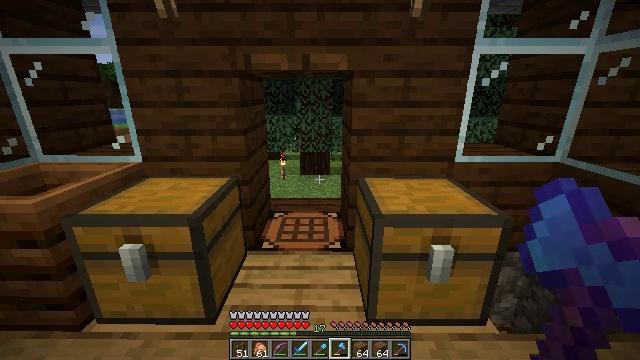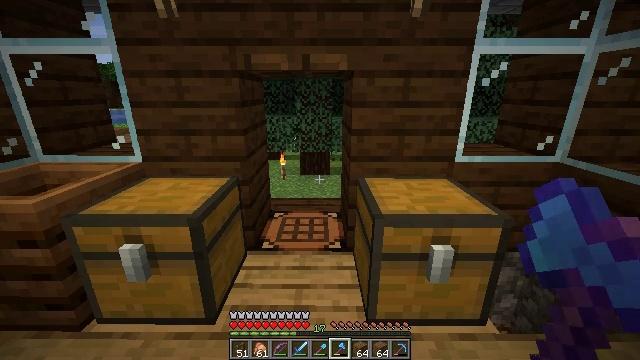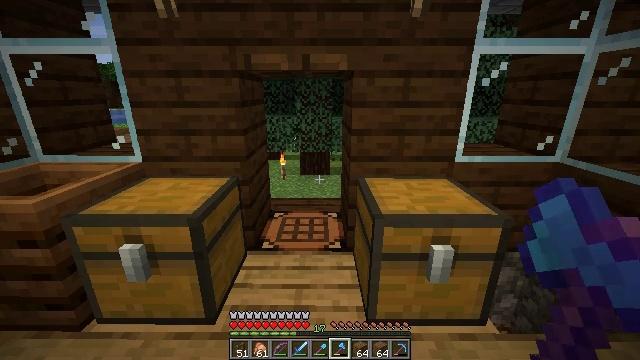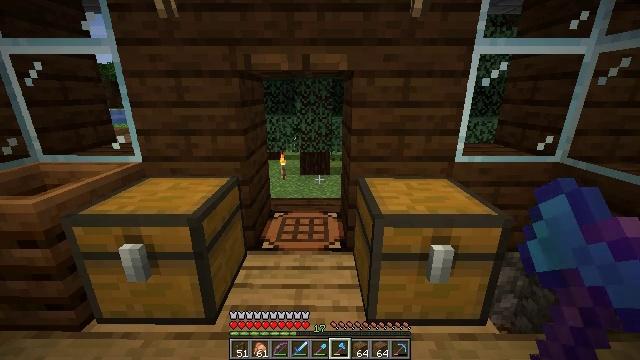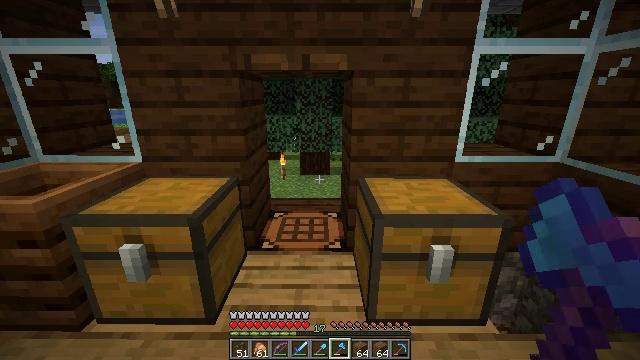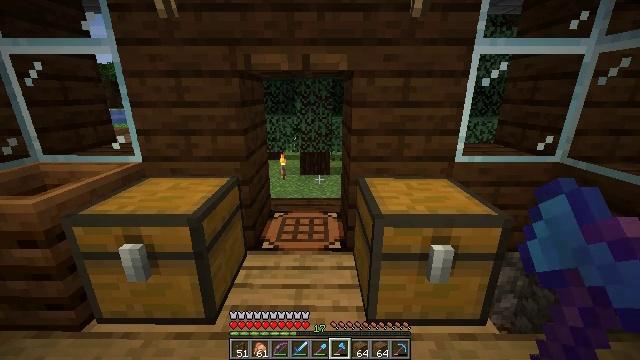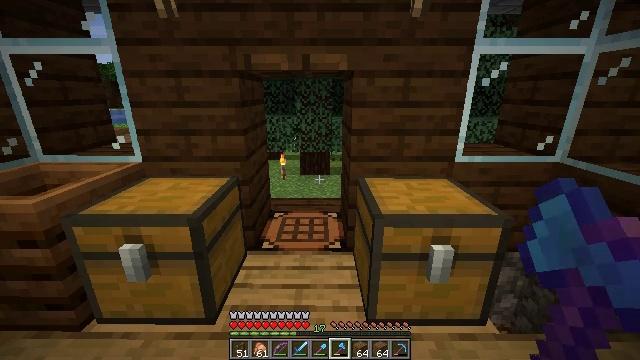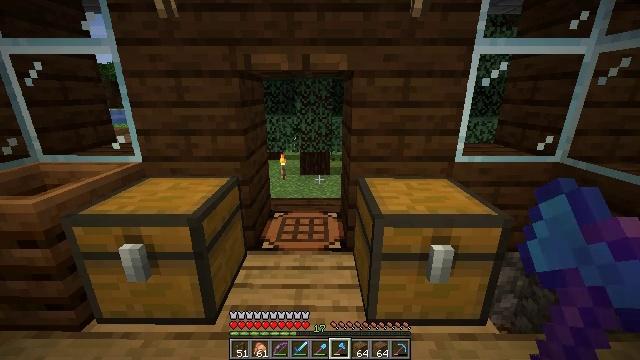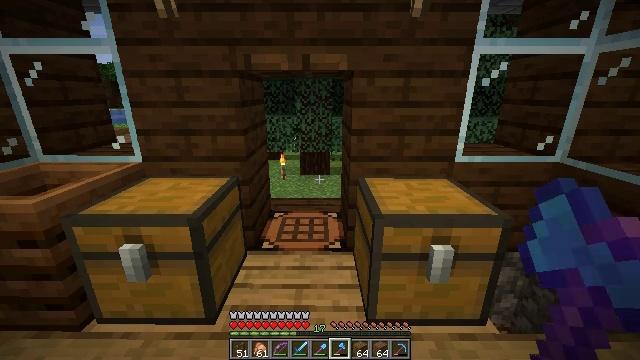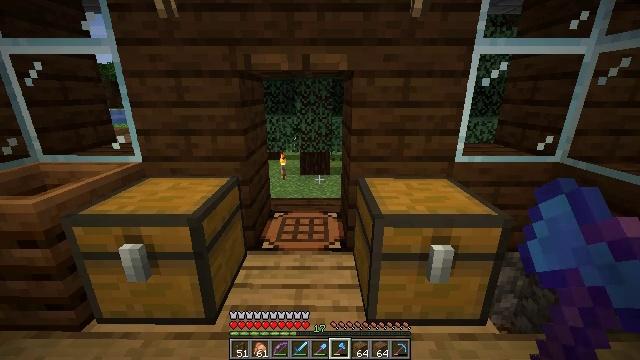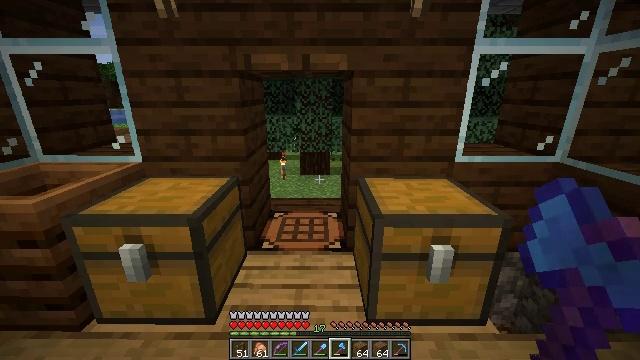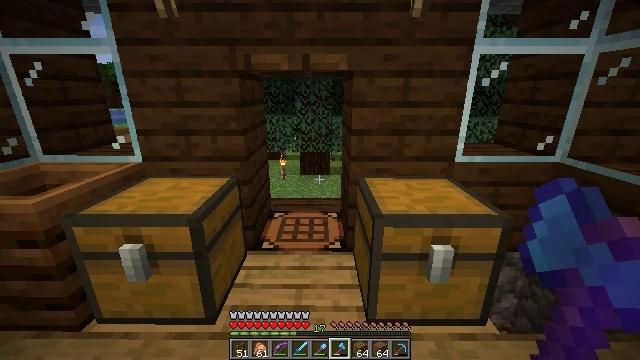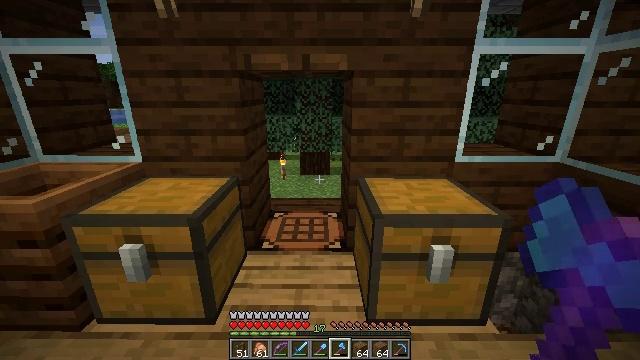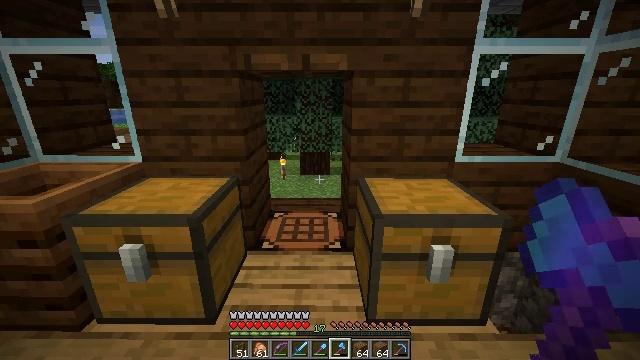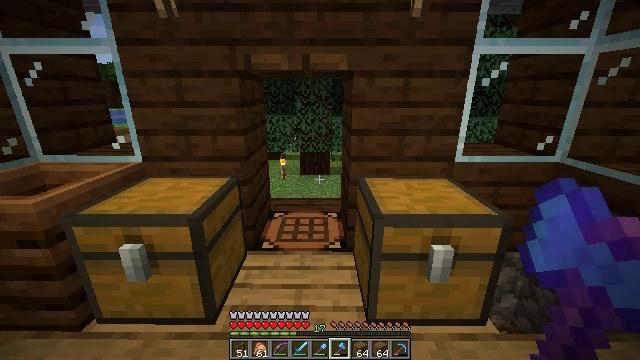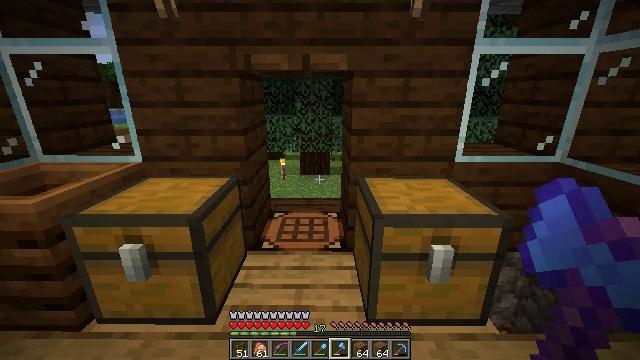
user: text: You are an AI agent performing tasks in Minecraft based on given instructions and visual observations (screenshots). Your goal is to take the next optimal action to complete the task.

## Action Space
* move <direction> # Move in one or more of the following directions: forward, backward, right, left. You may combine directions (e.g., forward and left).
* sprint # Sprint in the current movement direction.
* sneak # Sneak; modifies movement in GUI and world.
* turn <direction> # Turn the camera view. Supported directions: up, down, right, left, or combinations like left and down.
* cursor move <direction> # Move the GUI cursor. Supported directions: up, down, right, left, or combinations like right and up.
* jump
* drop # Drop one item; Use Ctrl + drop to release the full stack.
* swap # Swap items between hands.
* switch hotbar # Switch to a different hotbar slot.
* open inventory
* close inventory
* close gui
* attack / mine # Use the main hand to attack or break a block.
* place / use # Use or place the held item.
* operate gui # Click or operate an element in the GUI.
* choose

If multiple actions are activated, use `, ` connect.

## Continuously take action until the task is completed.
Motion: motion action
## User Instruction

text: Remove the spruce fence from the structure.
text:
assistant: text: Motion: no_op
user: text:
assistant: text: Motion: no_op
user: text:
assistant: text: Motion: no_op
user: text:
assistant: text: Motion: no_op
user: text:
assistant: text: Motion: no_op
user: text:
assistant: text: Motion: no_op
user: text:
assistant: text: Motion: no_op
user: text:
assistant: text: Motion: no_op
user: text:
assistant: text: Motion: no_op
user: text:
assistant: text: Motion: no_op
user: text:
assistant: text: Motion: no_op
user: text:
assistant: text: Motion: no_op
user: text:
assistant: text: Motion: no_op
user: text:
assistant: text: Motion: no_op
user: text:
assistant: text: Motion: no_op
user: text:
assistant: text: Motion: no_op
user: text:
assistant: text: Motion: no_op
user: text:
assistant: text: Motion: no_op
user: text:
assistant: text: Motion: no_op
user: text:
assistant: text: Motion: no_op
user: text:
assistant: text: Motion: no_op
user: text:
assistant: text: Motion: no_op
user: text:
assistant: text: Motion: no_op
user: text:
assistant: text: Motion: no_op
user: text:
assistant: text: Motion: no_op
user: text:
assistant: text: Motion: no_op
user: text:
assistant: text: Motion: no_op
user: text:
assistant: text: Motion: no_op
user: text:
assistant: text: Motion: no_op
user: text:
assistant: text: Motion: no_op